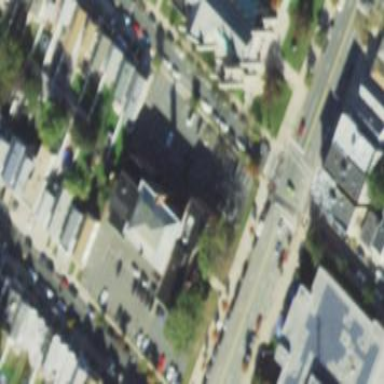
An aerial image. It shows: Building that is place of worship.